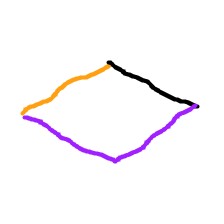
Shape: rhombus